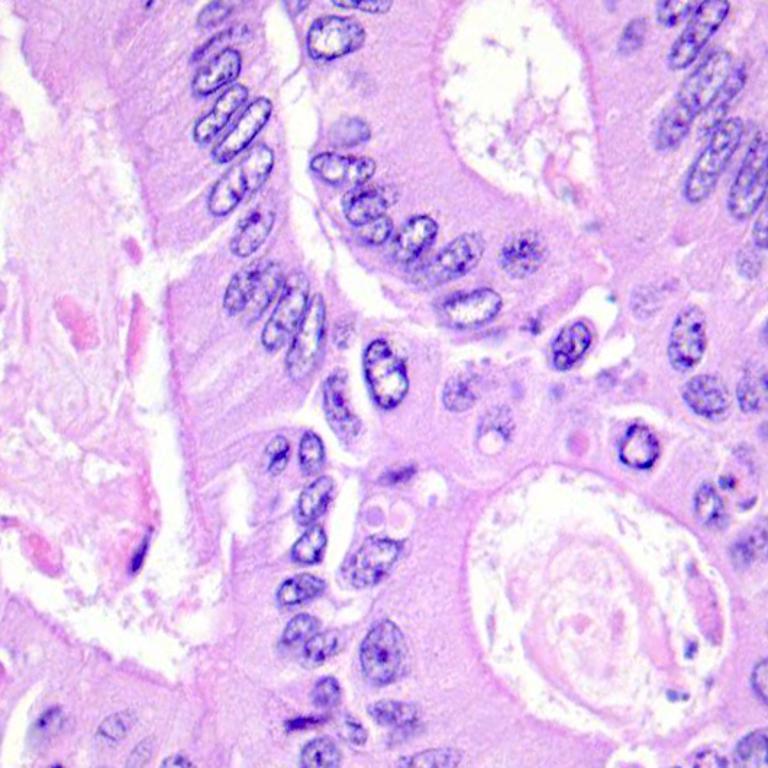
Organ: colon
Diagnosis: adenocarcinomas